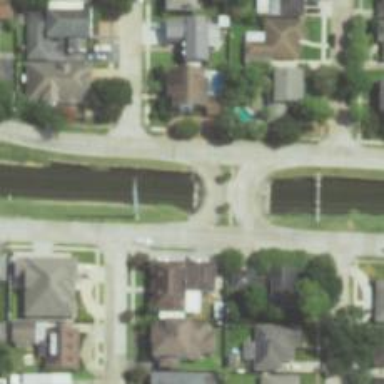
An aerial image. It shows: Canal.